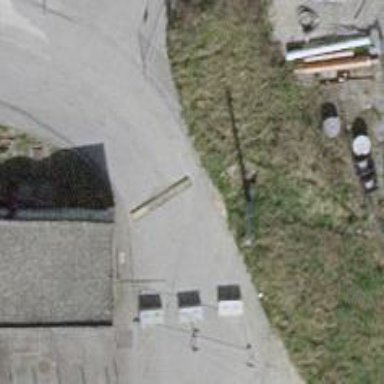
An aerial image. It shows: Bollard.